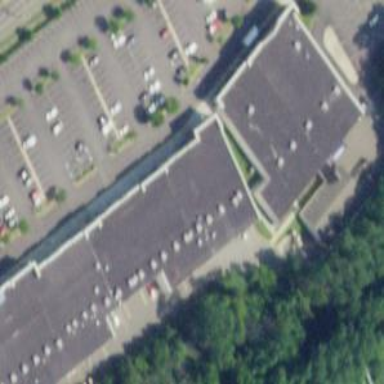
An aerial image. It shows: Mall building.